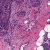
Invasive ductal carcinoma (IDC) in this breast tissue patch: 1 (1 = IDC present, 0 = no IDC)